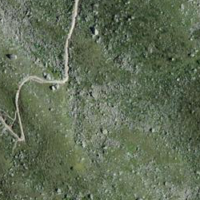
EUNIS habitat code: 31
Species observed at this site:
Bombus monticola